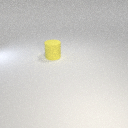
large yellow rubber cylinder